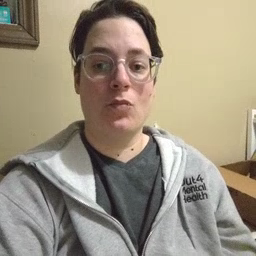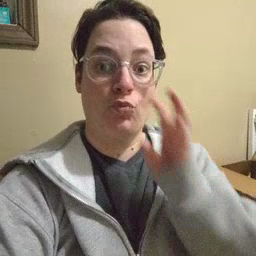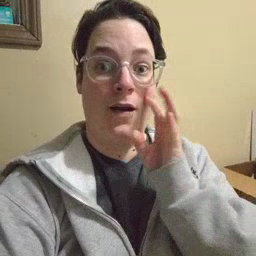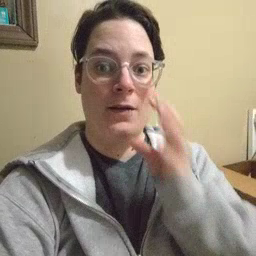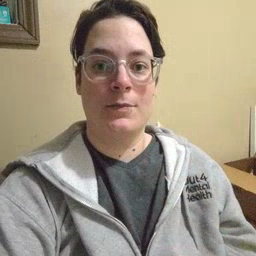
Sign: cry